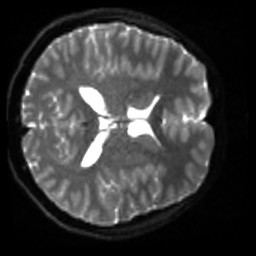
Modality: sbref
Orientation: axial
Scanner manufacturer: siemens
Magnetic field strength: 3 T
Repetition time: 4 s
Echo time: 0.0594 s